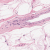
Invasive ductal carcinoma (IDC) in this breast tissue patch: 0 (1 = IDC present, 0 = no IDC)